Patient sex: M
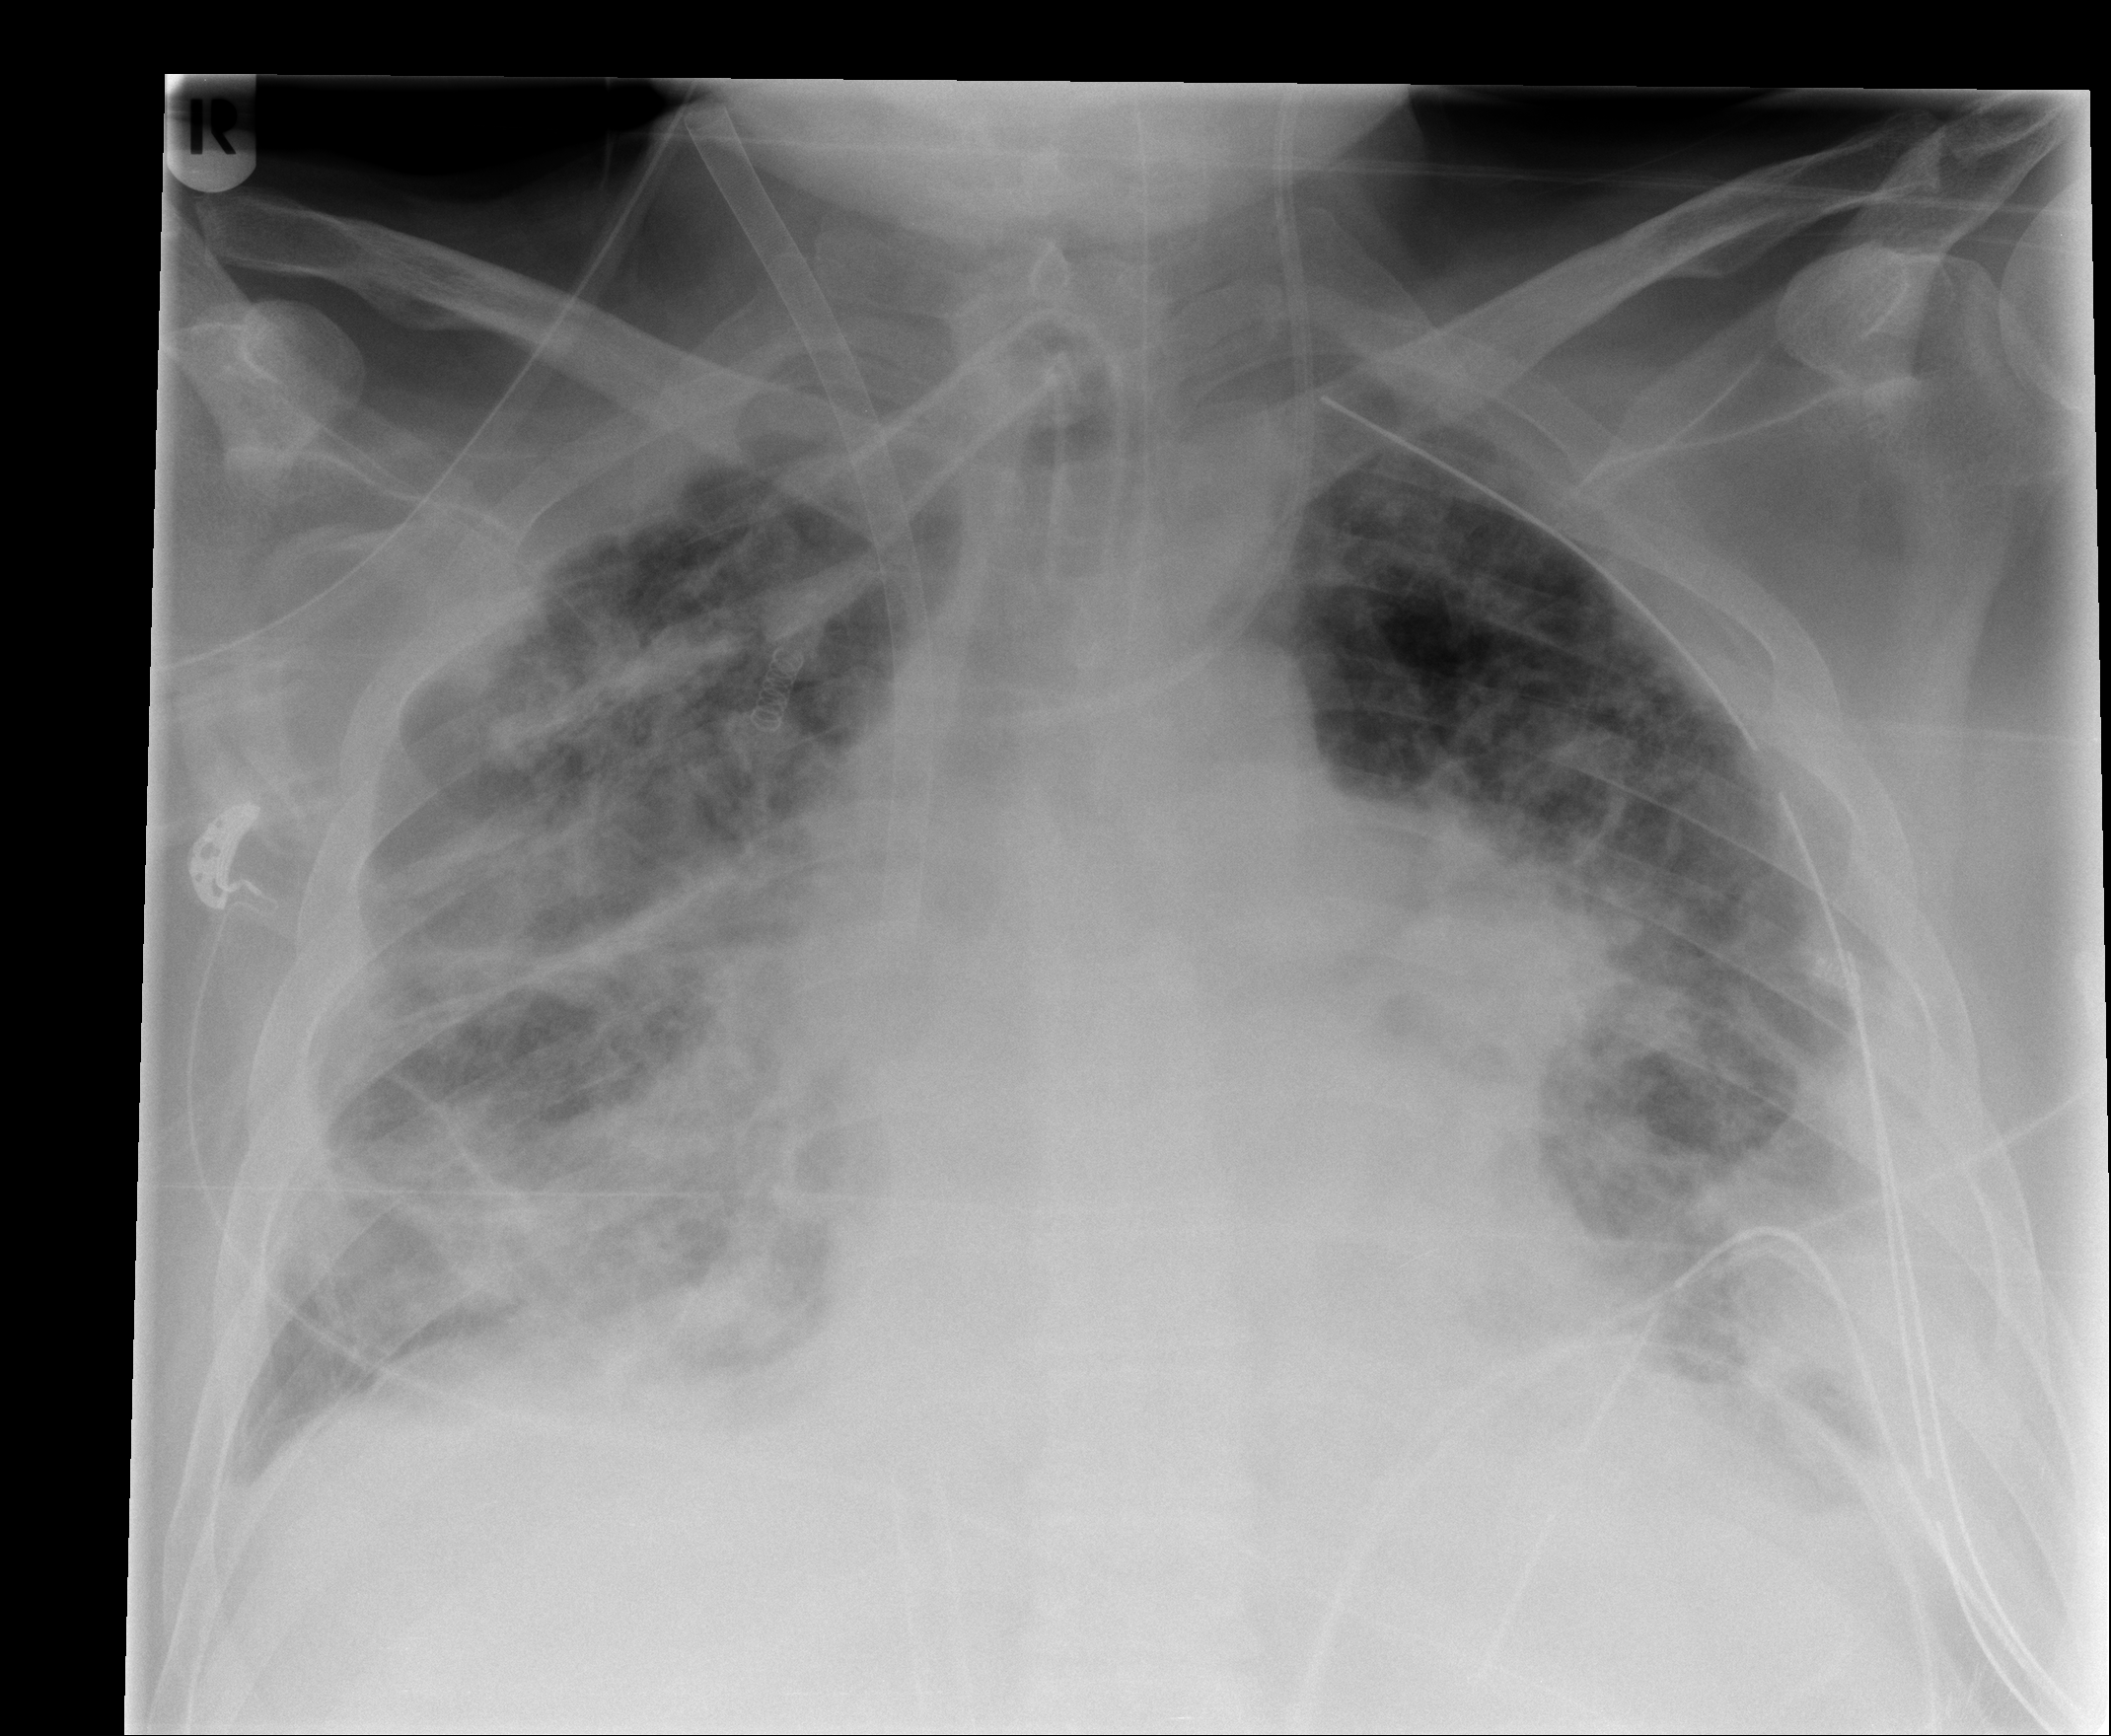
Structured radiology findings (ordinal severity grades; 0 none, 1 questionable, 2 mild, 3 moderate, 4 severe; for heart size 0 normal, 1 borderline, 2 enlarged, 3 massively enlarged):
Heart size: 0
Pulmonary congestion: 0
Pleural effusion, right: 2
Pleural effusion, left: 2
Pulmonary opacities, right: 3
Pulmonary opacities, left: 3
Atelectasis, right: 3
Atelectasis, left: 3